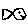
Label: fish